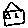
Label: house